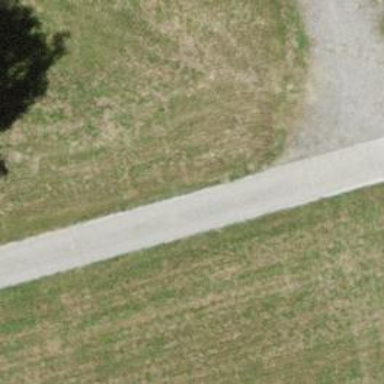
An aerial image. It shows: Paved track with grade 1 surface.